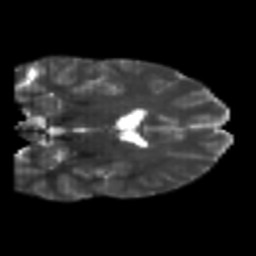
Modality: T2w
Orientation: coronal
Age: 22
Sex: male
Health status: healthy
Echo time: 0.074 s